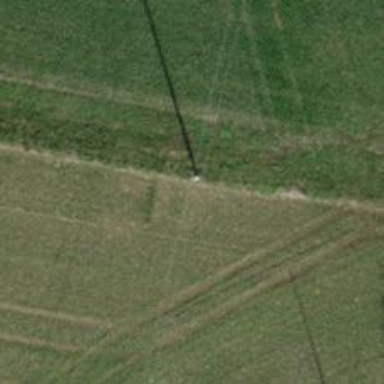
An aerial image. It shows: Power pole.